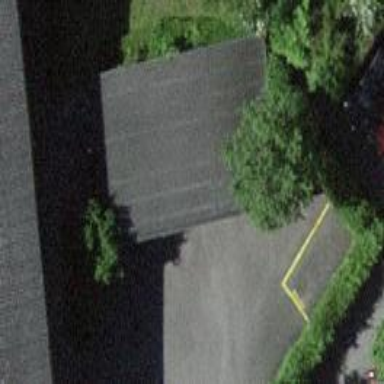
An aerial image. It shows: Garage.